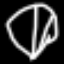
Label: diamond